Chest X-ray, AP view. Patient: 44 years old, sex F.
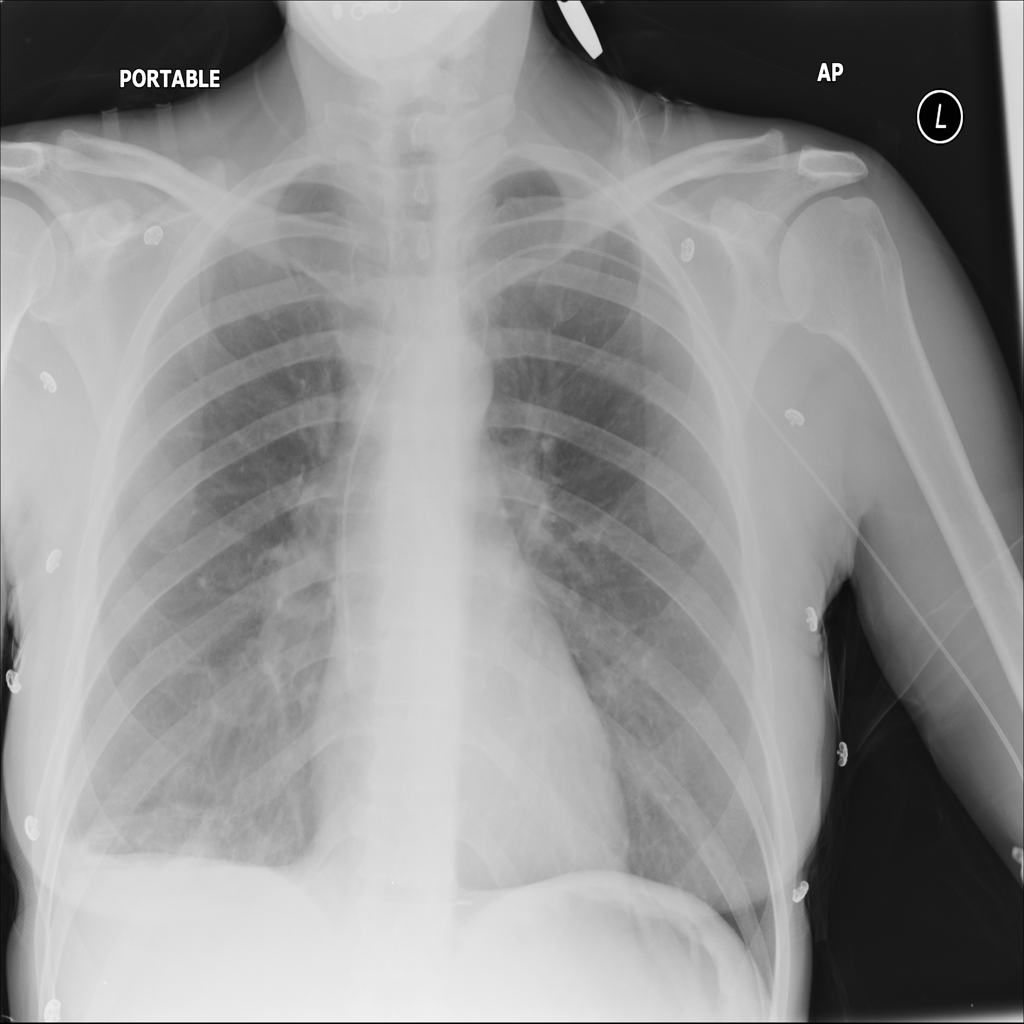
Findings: Atelectasis, Pleural_Thickening